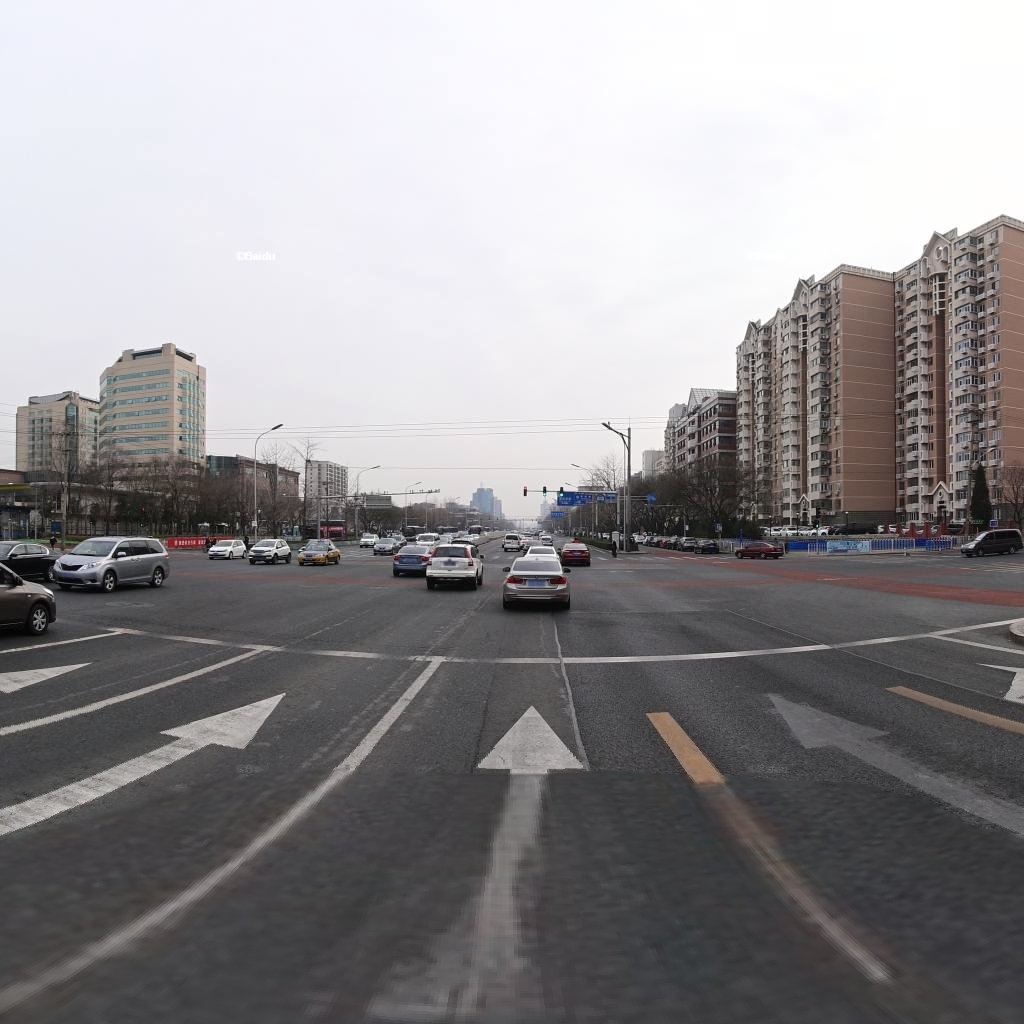
Region: Haidian
Road damage annotations: longitudinal patch, longitudinal patch, longitudinal patch, longitudinal crack